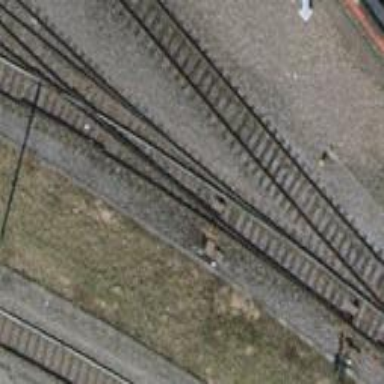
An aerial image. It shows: Single-track railway yard.